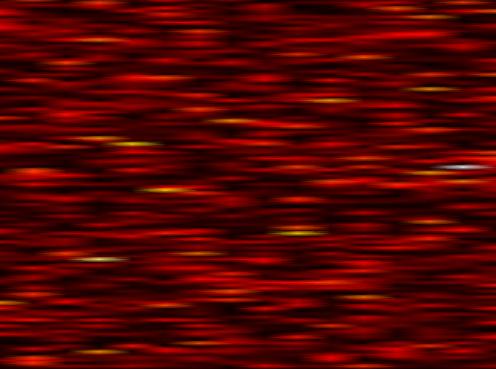
Label: OFDM